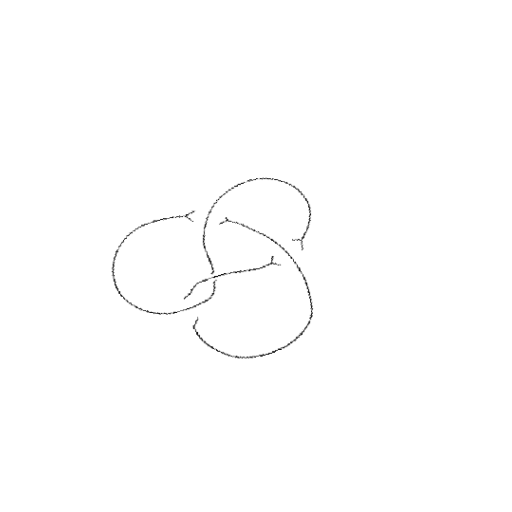
Crossing number: 4